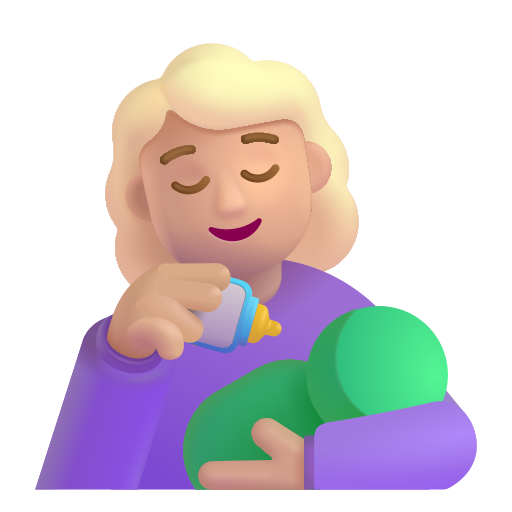
woman feeding baby color  light